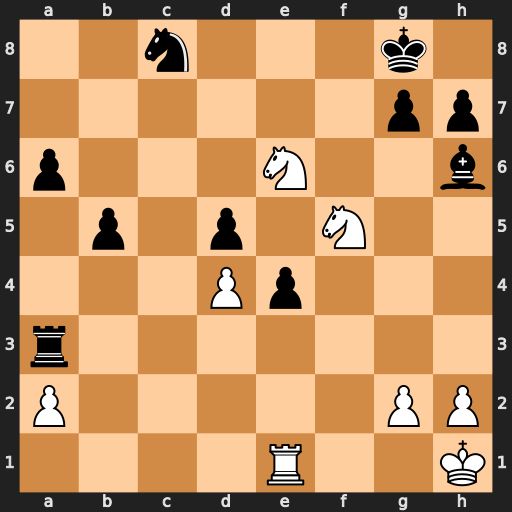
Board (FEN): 2n3k1/6pp/p3N2b/1p1p1N2/3Pp3/r7/P5PP/4R2K
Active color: w
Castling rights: -
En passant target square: -
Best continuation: Nxh6+ gxh6 Rf1 Rf3 gxf3